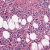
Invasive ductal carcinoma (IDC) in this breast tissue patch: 0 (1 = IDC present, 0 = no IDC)